Question: Im righting a simple text based game for my computing coursework but I'm having a few problems grasping how to use the AWT 'GridBagLayout' and 'GridBagConstraints'.
When ever I run the code i get this error message:

Here is a copy of my GUI code:
'''
import javax.swing.JButton;
import javax.swing.JFrame;
import javax.swing.JLabel;
import javax.swing.JPanel;
import javax.swing.JScrollPane;
import javax.swing.JTextArea;
import java.awt.Dimension;
import java.awt.GridBagConstraints;
import java.awt.GridBagLayout;
import java.awt.Toolkit;
import java.awt.*;
@SuppressWarnings("unused")
public class GUI extends JFrame
{
public void main(String[] args)
{
new GUI();
}
public GUI()
{
JFrame AG = new JFrame("Adventure Game");
Dimension screenSize = Toolkit.getDefaultToolkit().getScreenSize();
setBounds(0, 0, screenSize.width, screenSize.height);
setResizable(true);
setVisible(true);
setDefaultCloseOperation(EXIT_ON_CLOSE);
JPanel p=new JPanel();
p.setLayout (new GridBagLayout());
AG.add(p);
GridBagConstraints GBC = new GridBagConstraints();
AG.getContentPane().add(p, BorderLayout.NORTH);
JButton saveButton =new JButton("Save");
JButton loadButton =new JButton("Load");
JButton optionsButton = new JButton("Options");
JLabel textBox= new JLabel("Story line will go here.");
JLabel label11 = new JLabel("Test 1");
GBC.gridx = 0;
GBC.gridy = 1;
p.add(label11,AG);
JLabel label12 = new JLabel("Test 2");
GBC.gridx = 0;
GBC.gridy = 2;
p.add(label12,AG);
JLabel label13 = new JLabel("Test 3");
GBC.gridx = 0;
GBC.gridy = 3;
p.add(label13,AG);
JLabel label14 = new JLabel("Test 4");
GBC.gridx = 0;
GBC.gridy = 4;
p.add(label14,AG);
add(p);
}
}
'''
I think the problem is me trying to use 'GridBagConstraints' without using 'GridBagLayout' but I'm quite new to java so don't how to use 'GridBagLayout' to fix the problem, most of this code is from various different tutorials I've watched on youtube, but not copied just taking how various people do it and trying to mix it badly
Thanks for the help
- Tom
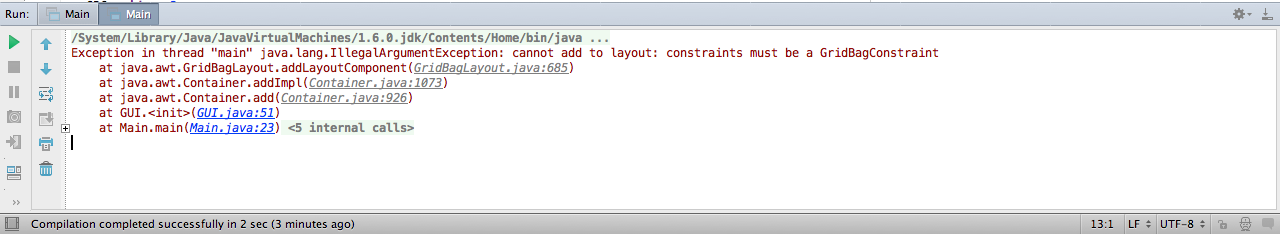
Answer: # Main Problem
You are passing 'AG', which is an instance of 'JFrame' as the constraint when adding your components...
'''
p.add(label11, AG);
'''
Instead, you should be using 'GBC'...
'''
p.add(label11, GBC);
'''
# Other problems...
Your 'GUI' is extending from 'JFrame', but you are creating an instance of another 'JFrame' within in, this is very confusing...
It is normally recommended that you don't extend from top level containers, like 'JFrame', as you're not really adding an new value to the class and it locks you into a single container, reducing the reusability of your UI's
Instead, stick with the new instance of a 'JFrame' ('AG')...
'''
public class GUI {
public static void main(String[] args) {
new GUI();
}
public GUI() {
JFrame AG = new JFrame("Adventure Game");
AG.setResizable(true);
AG.setVisible(true);
AG.setDefaultCloseOperation(EXIT_ON_CLOSE);
//...
'''
---
You should really call 'setVisible' last, after you have build the core interface, this will reduce potential issues with the way that the API updates the components
'''
public GUI() {
JFrame AG = new JFrame("Adventure Game");
AG.setResizable(true);
AG.setDefaultCloseOperation(EXIT_ON_CLOSE);
//...
AG.setVisible(true);
}
'''
---
This...
'''
Dimension screenSize = Toolkit.getDefaultToolkit().getScreenSize();
setBounds(0, 0, screenSize.width, screenSize.height);
'''
is a horrible way to maximise a window, just use <URL> and pass it 'JFrame.MAXIMIZED_BOTH'...
'''
setExtendedState(JFrame.MAXIMIZED_BOTH);
'''
---
You should learn and use the common naming conventions of the lanuage, have a read through <URL>, it will make it easier for people to read your code and for you to read others
---
Swing has some important rules, one of which is to ensure that you always create and modify your UI from within the context of the Event Dispatching Thread.
'''
public GUI() {
EventQueue.invokeLater(new Runnable() {
@Override
public void run() {
try {
UIManager.setLookAndFeel(UIManager.getSystemLookAndFeelClassName());
} catch (ClassNotFoundException | InstantiationException | IllegalAccessException | UnsupportedLookAndFeelException ex) {
ex.printStackTrace();
}
new GUI();
}
});
}
'''
See <URL> for more details
---
You main method should be declared as 'static', for example...
'''
public static void main(String[] args) {
'''
otherwise the class will not be runnable as a main entry point for Java